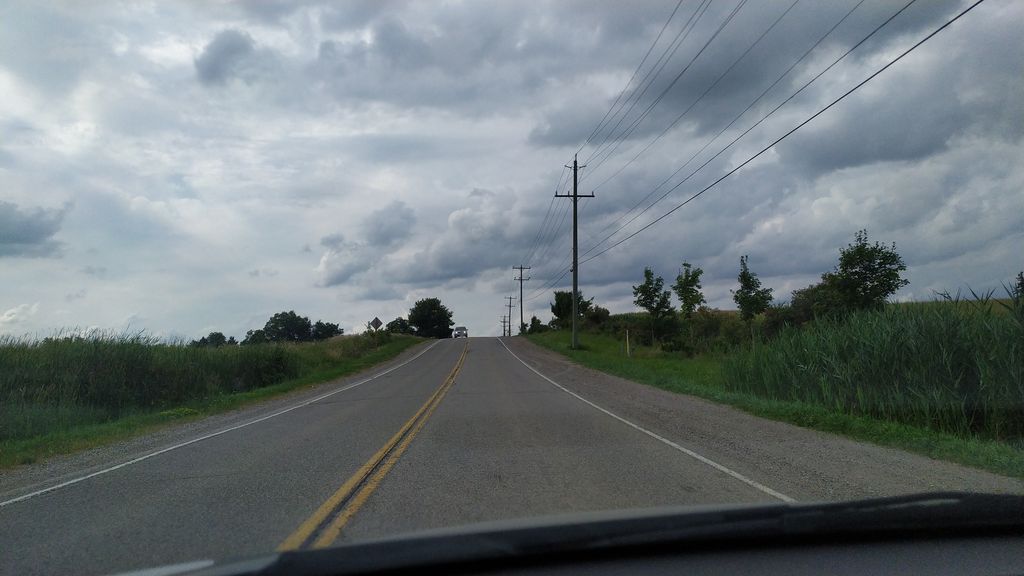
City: kitchener-waterloo